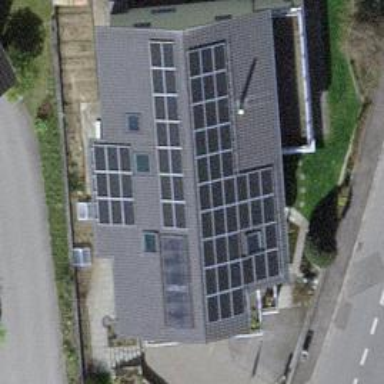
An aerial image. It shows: Solar power generator.